Aerial crown-view tile of a tropical tree (Barro Colorado Island, Panama), acquired 20250414:
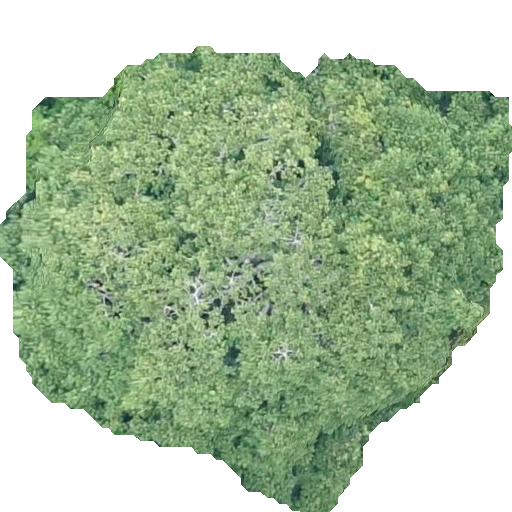
Species: Sterculia apetala
GBIF accepted scientific name: Sterculia apetala
Crown area: 254.66 m²